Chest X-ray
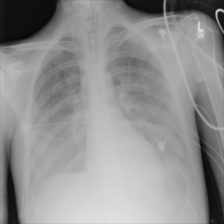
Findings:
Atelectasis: negative
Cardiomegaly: negative
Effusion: positive
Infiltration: negative
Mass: negative
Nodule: negative
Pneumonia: negative
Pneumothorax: negative
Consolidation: negative
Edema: negative
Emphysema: negative
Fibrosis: negative
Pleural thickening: negative
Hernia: negative